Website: apple
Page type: customer-info-address
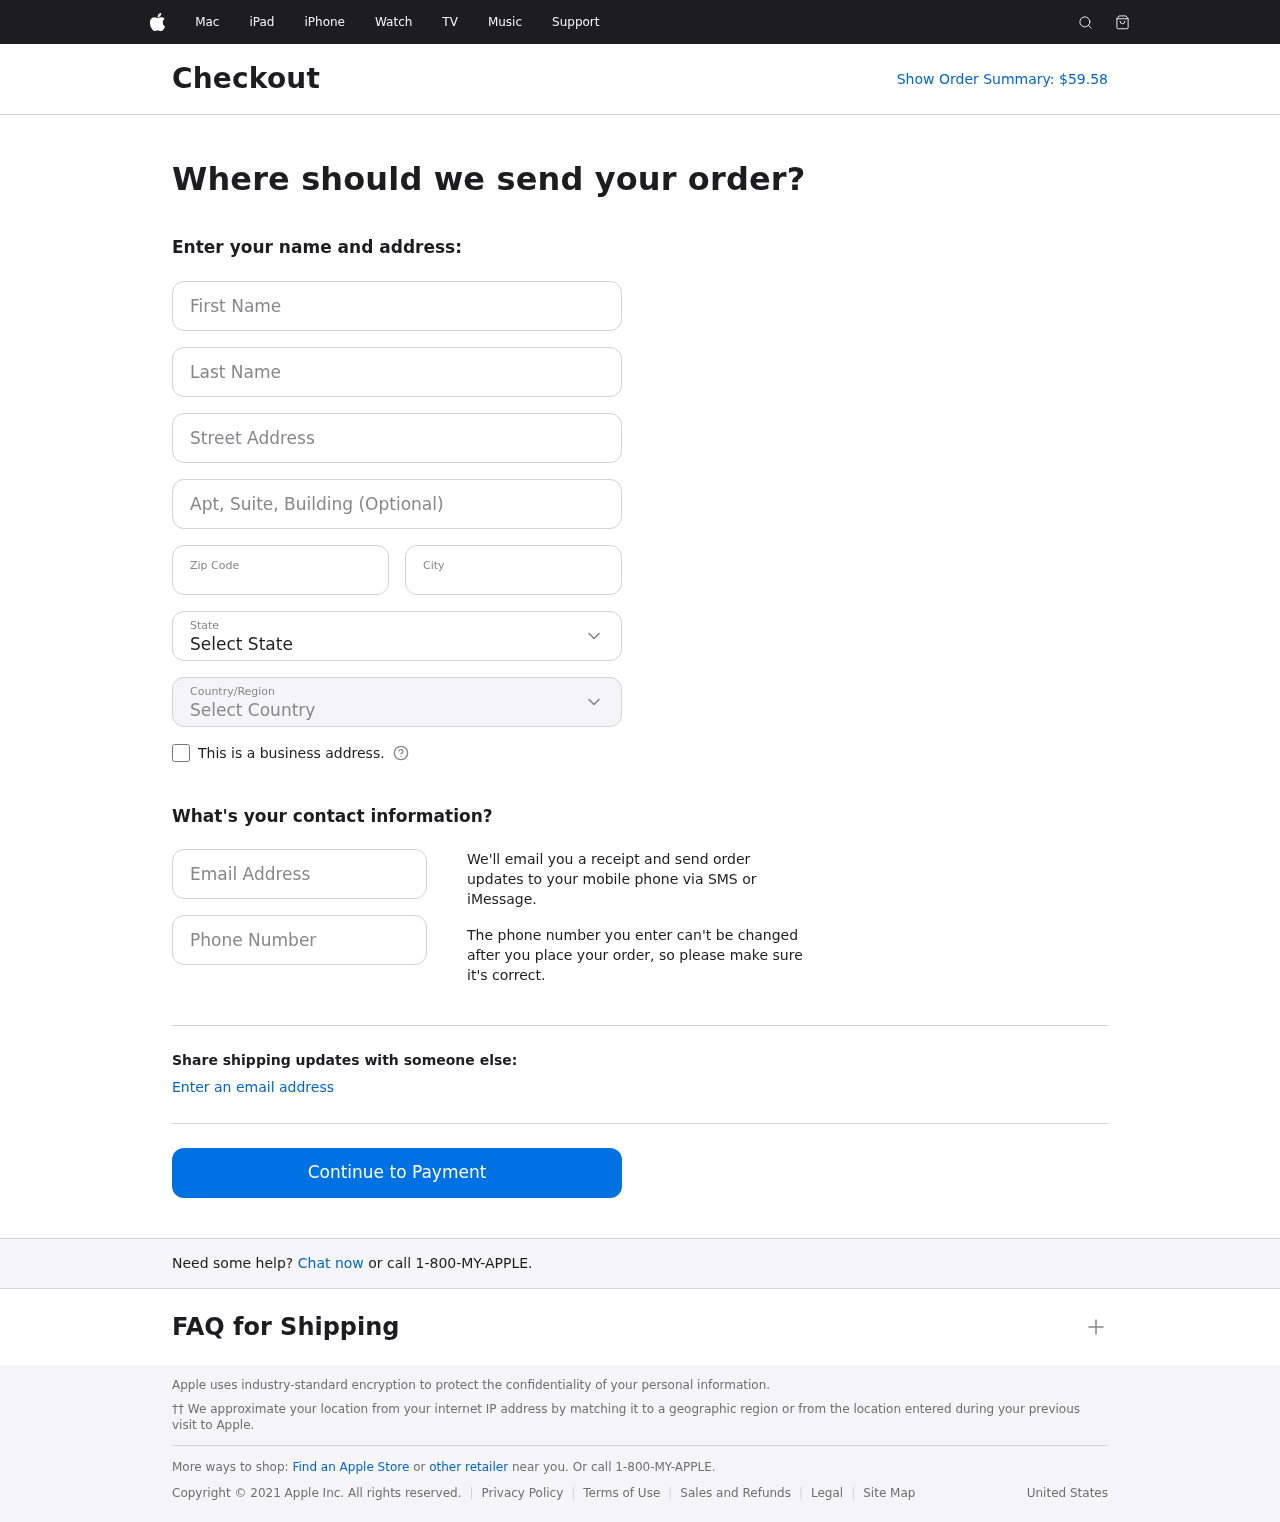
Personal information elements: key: PII_CITY
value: New Matthew
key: PII_COUNTRY
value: United States
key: PII_EMAIL
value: jcarroll@gmail.com
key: PII_FIRSTNAME
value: Jessica
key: PII_LASTNAME
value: Carroll
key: PII_PHONE
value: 3858335849
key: PII_POSTCODE
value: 82797
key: PII_STATE
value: Utah
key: PII_STREET
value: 294 Young Unions Apt. 997
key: PII_STREET2
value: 9715 David Ranch Suite 458
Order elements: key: ORDER_TOTAL
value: Show Order Summary: $59.58